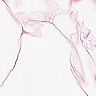
Metastatic tissue present: no